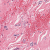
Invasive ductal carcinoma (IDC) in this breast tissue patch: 0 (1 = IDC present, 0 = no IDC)